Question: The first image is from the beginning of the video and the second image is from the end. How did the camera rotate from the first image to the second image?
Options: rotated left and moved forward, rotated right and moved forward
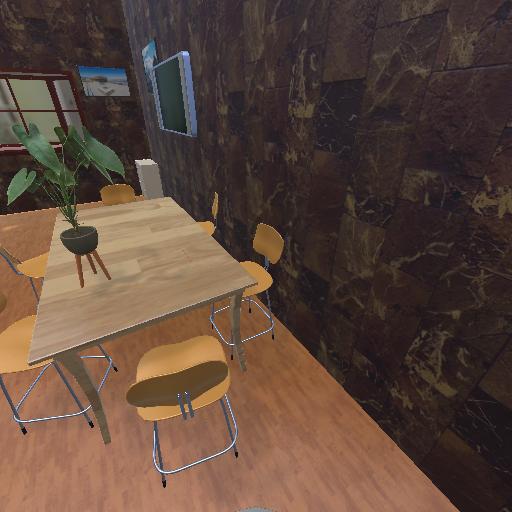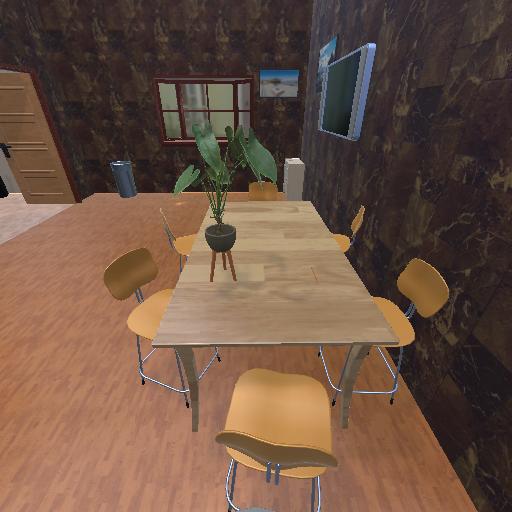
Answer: rotated left and moved forward